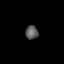
Tissue: skin
Cell type: Epithelial cells
Senescence score: 0.2801
Nuclear area (px): 171
Mean DAPI intensity: 91.053